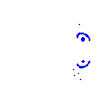
Particle: kaon